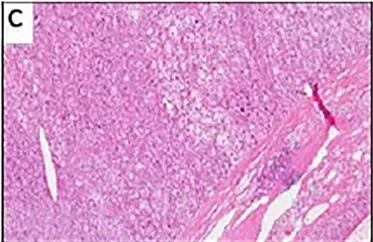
Imaging and pathological examination of the adrenal tumor. (C) Hematoxylin and eosin stain of adrenal tumor, 40x magnification, well-defined cell borders without capsular invasion. The tumor cells are slightly larger than the surrounding normal adrenal cortical gland cells.
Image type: pathology (h&e)